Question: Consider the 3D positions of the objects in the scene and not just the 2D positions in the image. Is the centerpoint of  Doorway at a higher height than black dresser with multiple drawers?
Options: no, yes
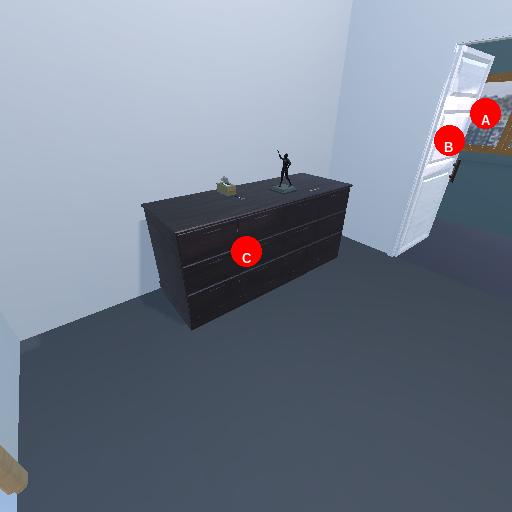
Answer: no